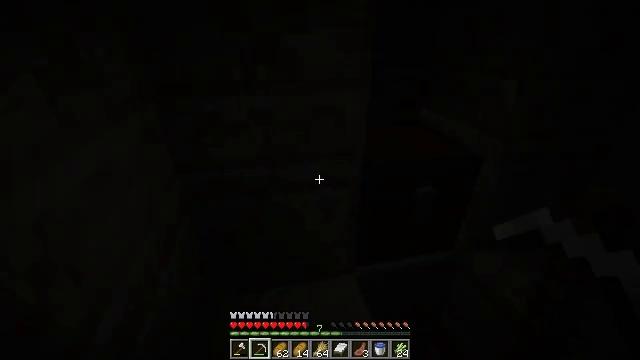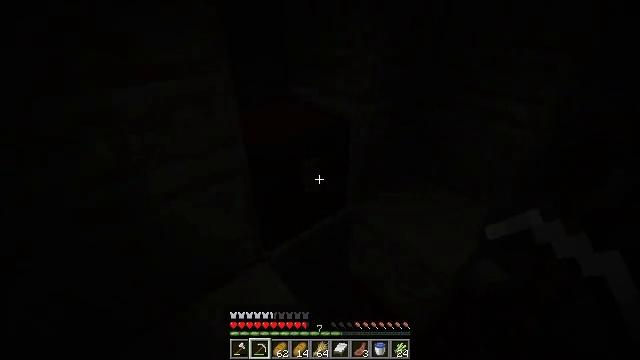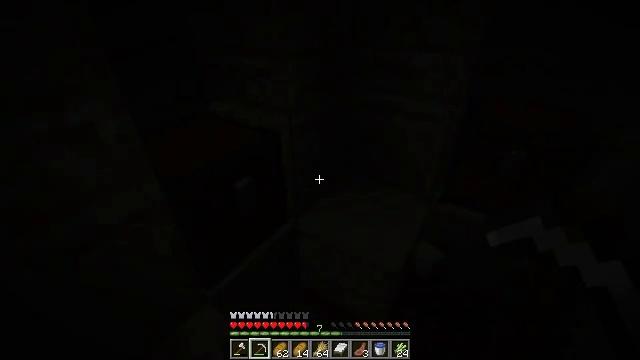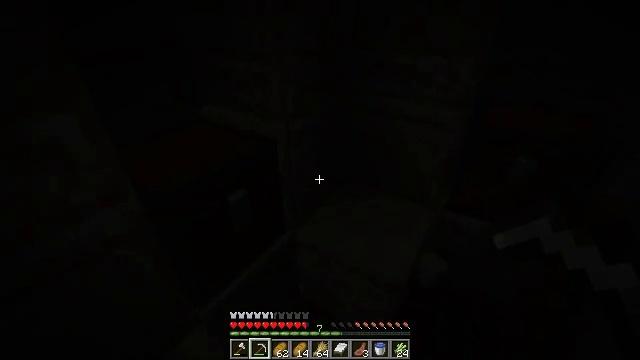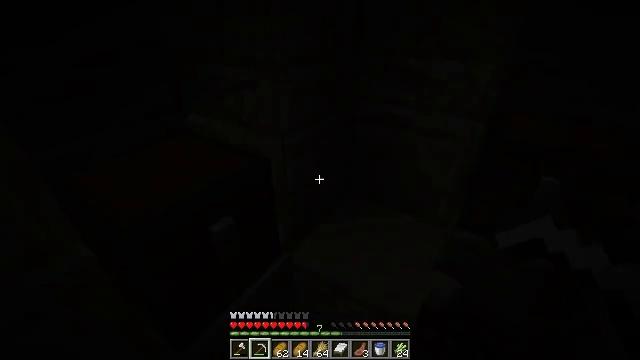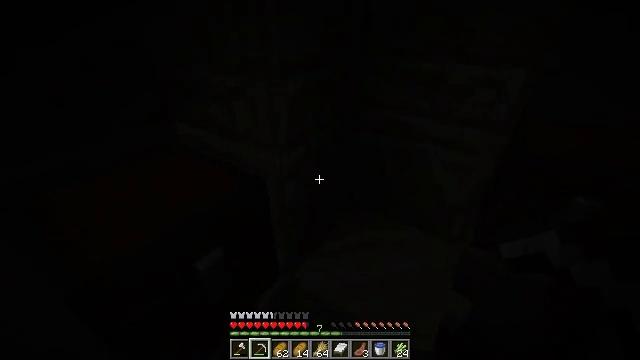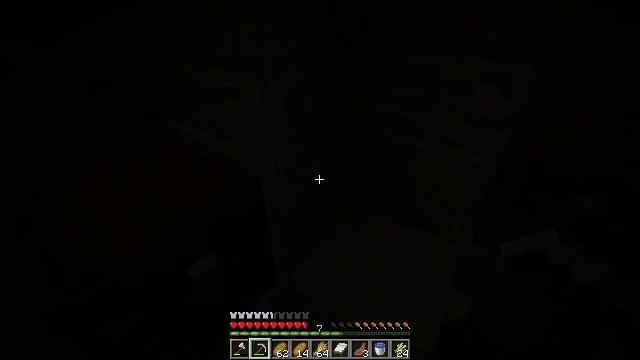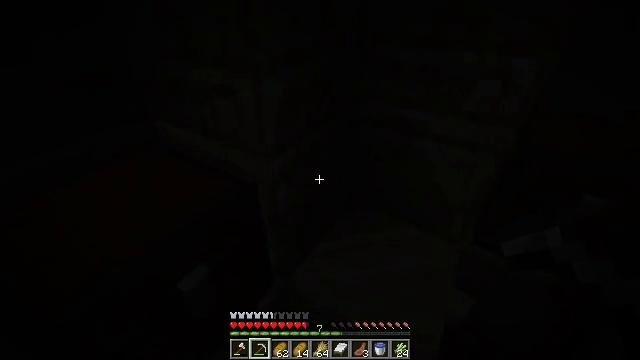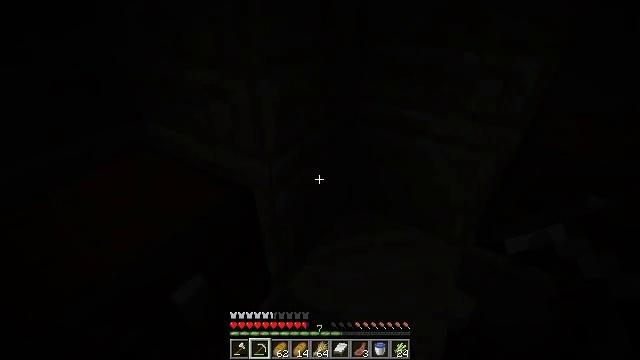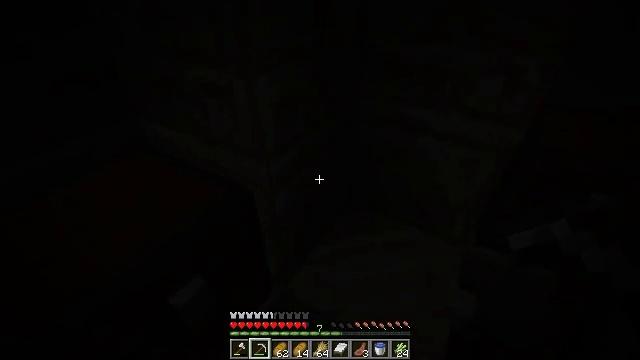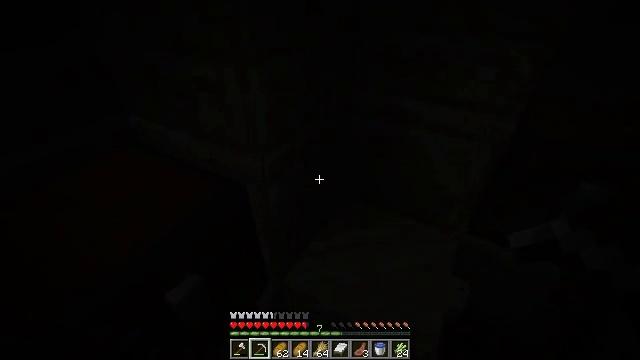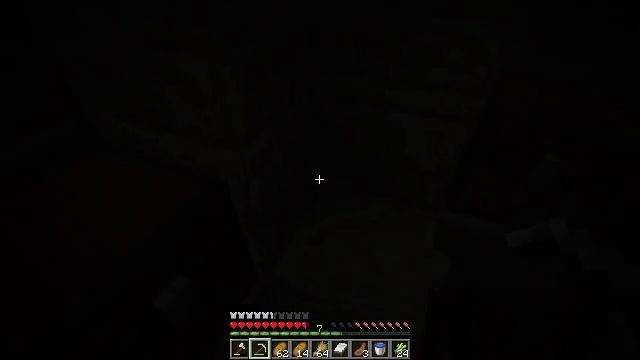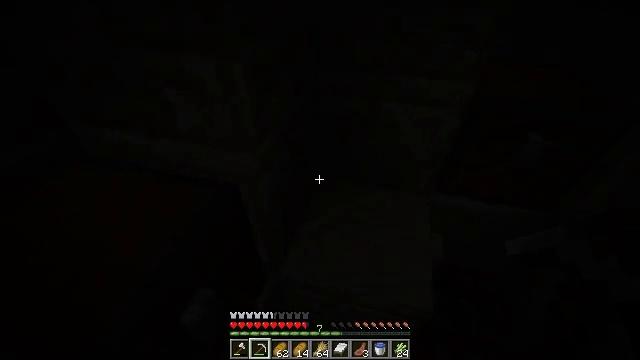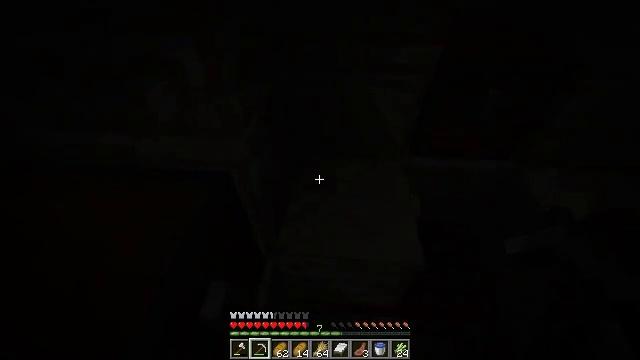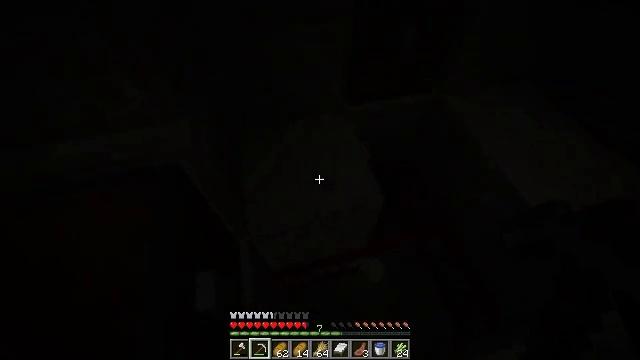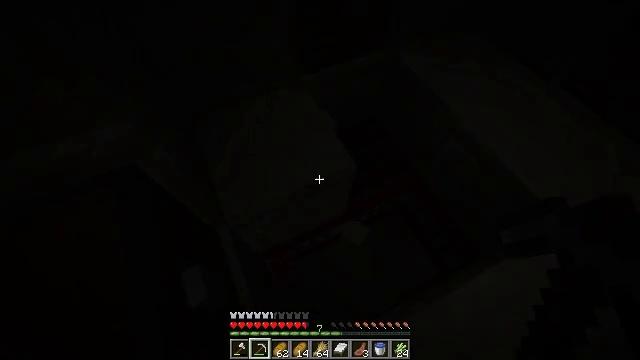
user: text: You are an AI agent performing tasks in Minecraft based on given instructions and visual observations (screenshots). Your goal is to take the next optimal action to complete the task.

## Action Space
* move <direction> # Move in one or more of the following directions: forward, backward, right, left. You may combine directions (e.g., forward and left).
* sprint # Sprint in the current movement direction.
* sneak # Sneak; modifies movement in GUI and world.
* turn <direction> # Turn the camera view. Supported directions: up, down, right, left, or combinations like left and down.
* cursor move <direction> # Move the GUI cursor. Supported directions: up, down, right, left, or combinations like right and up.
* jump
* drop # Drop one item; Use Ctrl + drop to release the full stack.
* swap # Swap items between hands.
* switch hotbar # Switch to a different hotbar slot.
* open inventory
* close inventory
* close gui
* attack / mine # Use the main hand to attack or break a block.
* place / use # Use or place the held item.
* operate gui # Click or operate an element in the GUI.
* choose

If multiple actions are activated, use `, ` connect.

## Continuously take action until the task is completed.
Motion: motion action
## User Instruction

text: Gather the TNT from your surroundings.
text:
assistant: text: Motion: move forward, turn right and down
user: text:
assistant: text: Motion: move forward, turn right
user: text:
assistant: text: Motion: move forward
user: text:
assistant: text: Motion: move forward
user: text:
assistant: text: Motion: move forward, turn down
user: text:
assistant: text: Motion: turn down
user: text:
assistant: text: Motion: turn down
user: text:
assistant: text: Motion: no_op
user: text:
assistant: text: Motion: no_op
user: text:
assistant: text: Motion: turn right and down
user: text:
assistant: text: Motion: move left, turn right and down
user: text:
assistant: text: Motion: move left, turn right and down
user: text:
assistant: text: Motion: move left, turn right and down
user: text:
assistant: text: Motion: move left, turn right and down
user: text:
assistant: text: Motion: turn right and down
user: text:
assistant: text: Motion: turn right and down
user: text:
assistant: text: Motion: no_op
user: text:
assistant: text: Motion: no_op
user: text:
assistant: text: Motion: no_op
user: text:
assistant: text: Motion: turn right and down
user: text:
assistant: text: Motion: turn right and down
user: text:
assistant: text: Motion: turn right and down
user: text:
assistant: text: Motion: turn right
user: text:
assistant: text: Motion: no_op
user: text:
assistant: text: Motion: attack / mine
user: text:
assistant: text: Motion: attack / mine
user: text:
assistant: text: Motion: attack / mine
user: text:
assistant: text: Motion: attack / mine
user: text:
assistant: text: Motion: attack / mine
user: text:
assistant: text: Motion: no_op